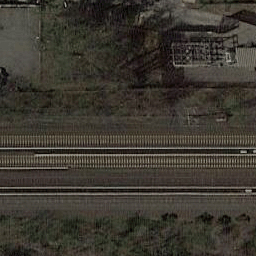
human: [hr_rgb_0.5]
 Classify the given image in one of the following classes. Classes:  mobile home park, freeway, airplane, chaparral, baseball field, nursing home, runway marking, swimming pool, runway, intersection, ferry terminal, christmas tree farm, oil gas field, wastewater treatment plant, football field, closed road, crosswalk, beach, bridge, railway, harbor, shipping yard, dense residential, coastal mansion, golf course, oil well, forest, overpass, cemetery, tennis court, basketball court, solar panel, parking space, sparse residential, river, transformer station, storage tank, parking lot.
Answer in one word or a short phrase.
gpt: railway